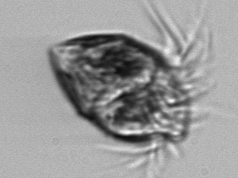
Label: Strombidium_morphotype1